Field crop: maize
Growth stage: 2
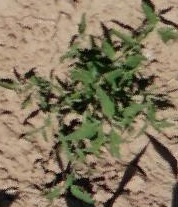
Species: atriplex